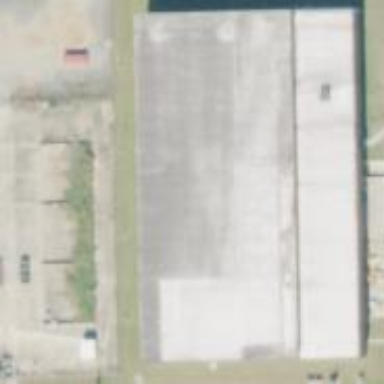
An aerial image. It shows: Warehouse.